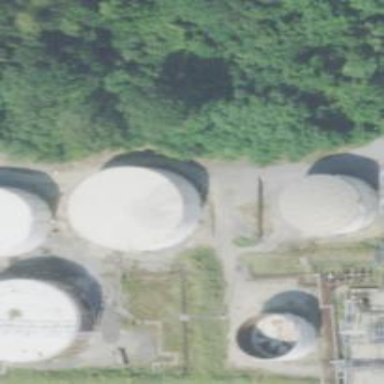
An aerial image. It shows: Storage tank with man-made structure.